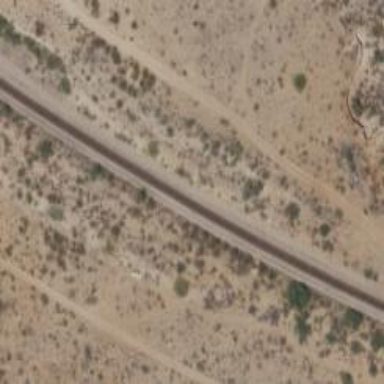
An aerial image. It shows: Railway track.